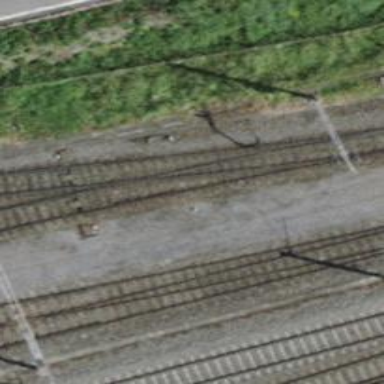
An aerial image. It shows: Rail siding with electrified tracks using contact line.